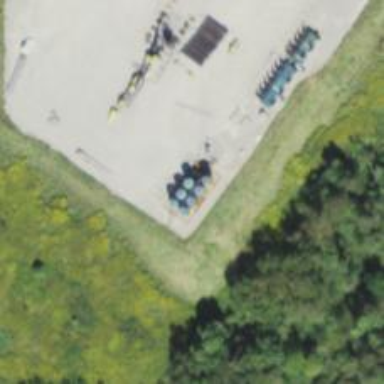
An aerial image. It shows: Storage tank with man-made structure.